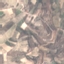
Land use / land cover: PermanentCrop